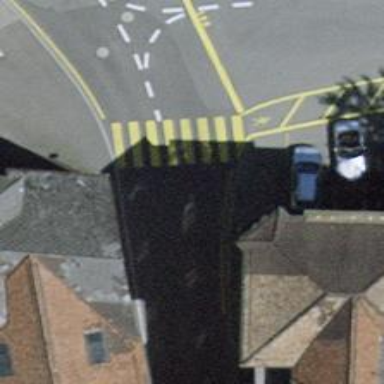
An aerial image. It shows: Marked crossing on footway.